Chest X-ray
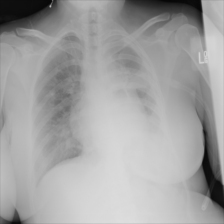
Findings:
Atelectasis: positive
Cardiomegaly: negative
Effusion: positive
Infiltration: negative
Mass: negative
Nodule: negative
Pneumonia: negative
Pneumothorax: negative
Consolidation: positive
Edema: negative
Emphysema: negative
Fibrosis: positive
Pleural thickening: negative
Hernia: negative